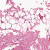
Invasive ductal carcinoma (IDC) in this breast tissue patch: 0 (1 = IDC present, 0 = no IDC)